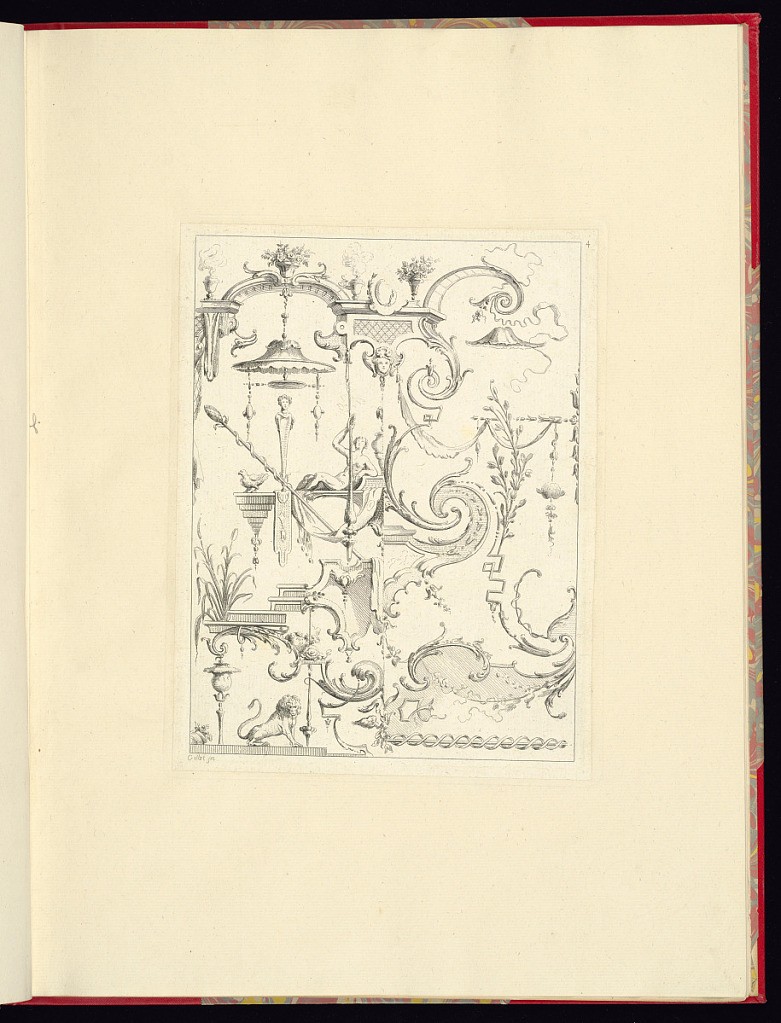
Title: Arabesque Ornament Designs
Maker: Claude Gillot, French, 1673–1722
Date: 1749–61
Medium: Etching on laid paper
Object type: Print
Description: Fourth plate from a series of bifurcated arabesque/ grotesque panel designs with a different design on the left and right side of the plate. The ornament features fleurons, foliage, rinceaux, scrolling leaves, cartouches, architectural details, ribbons, steps, herms, masks, vases of flowers, canopies, incense burners, birds, figures, a lion, drapery, rosettes, wings, and diaper patterns. The plate is numbered and signed.